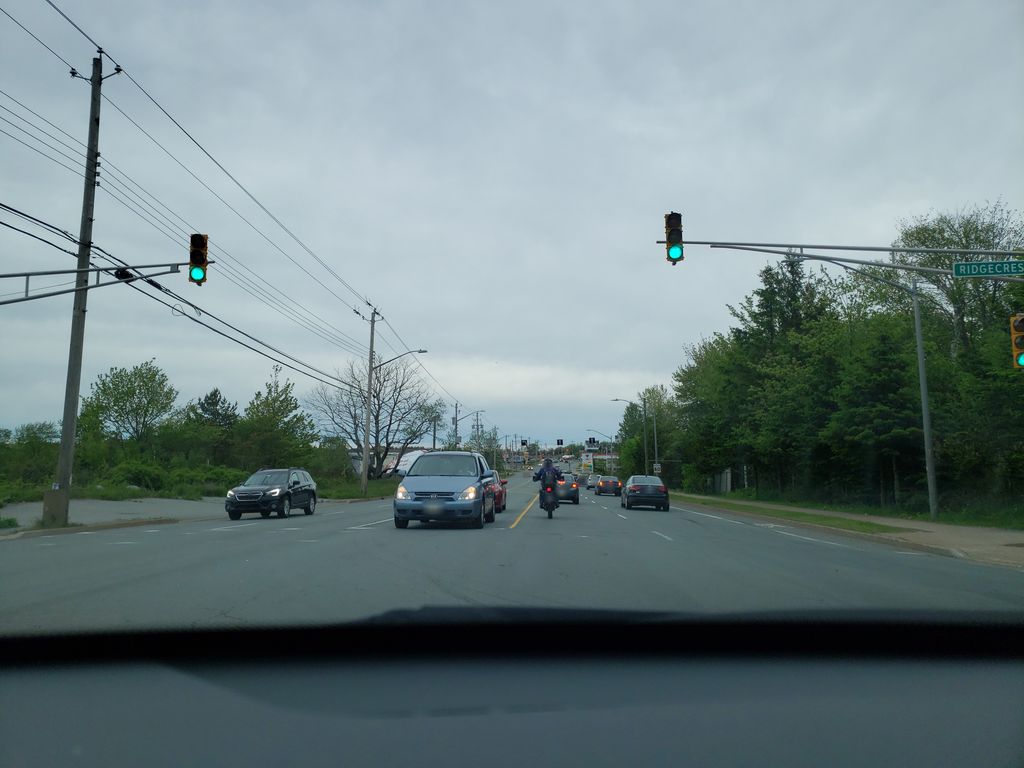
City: halifax